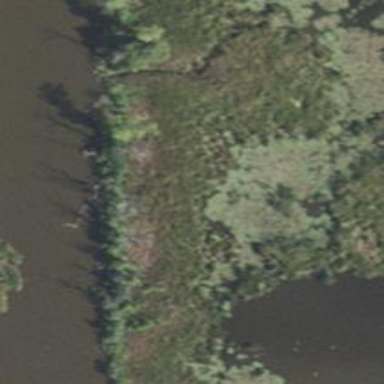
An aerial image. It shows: Marshy wetland area.